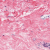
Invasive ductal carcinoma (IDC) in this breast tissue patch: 0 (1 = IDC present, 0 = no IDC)